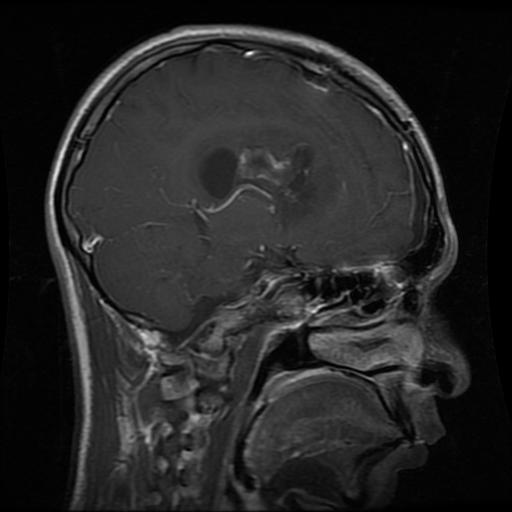
Label: glioma